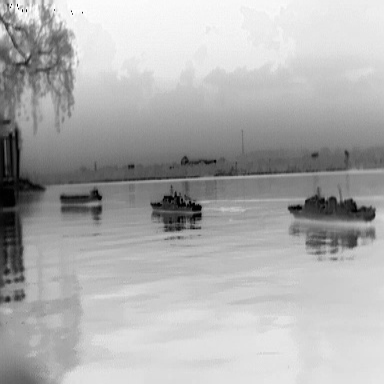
There are two warships in the infrared image.